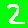
Digit: 2